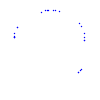
Particle: kaon